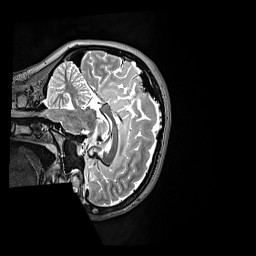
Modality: T2w
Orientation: sagittal
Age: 22
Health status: ill
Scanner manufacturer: siemens
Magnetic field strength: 3 T
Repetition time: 3.2 s
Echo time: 0.564 s